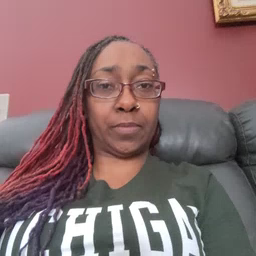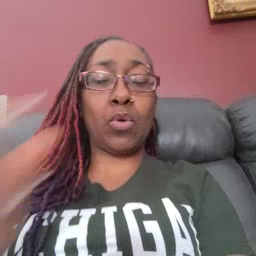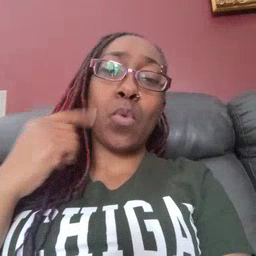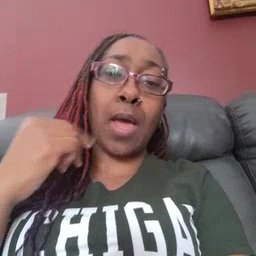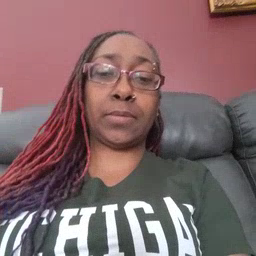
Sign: cry